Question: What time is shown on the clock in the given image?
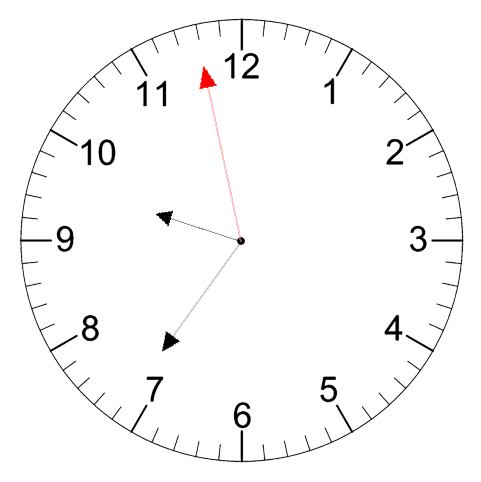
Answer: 09:35:58